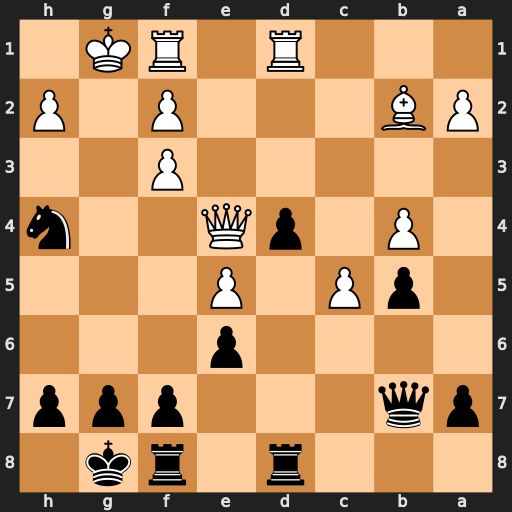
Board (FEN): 3r1rk1/pq3ppp/4p3/1pP1P3/1P1pQ2n/5P2/PB3P1P/3R1RK1
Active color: b
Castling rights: -
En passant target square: -
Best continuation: Nxf3+ Qxf3 Qxf3